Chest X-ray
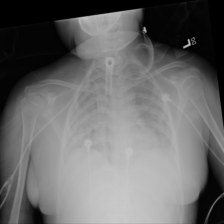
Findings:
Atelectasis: negative
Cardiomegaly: negative
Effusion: negative
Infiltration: negative
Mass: negative
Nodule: negative
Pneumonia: negative
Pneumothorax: negative
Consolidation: positive
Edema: negative
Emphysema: negative
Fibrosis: negative
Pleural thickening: negative
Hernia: negative